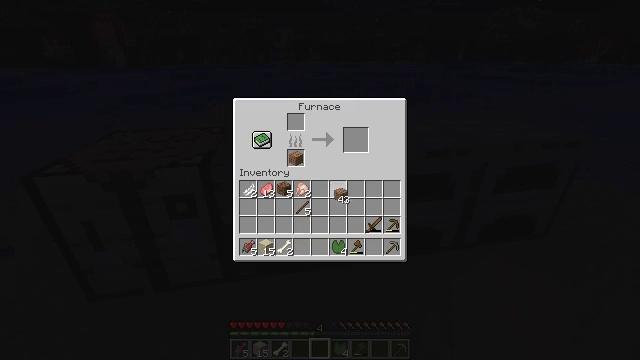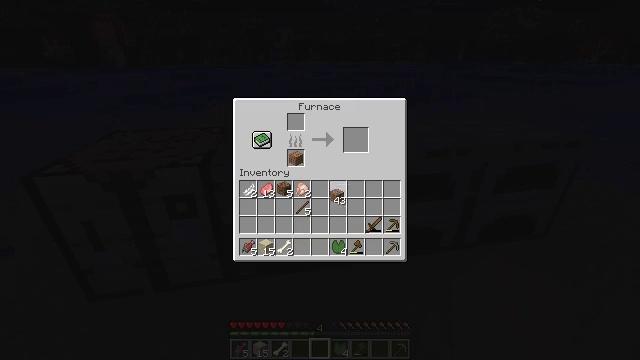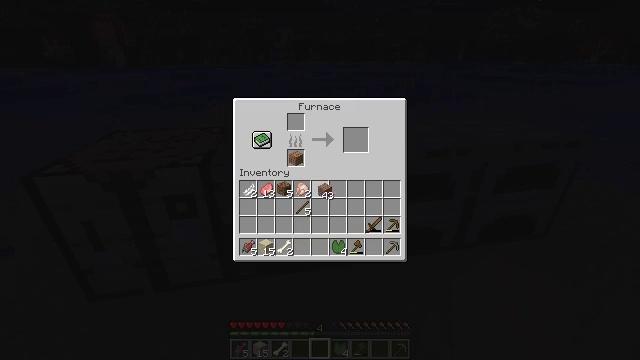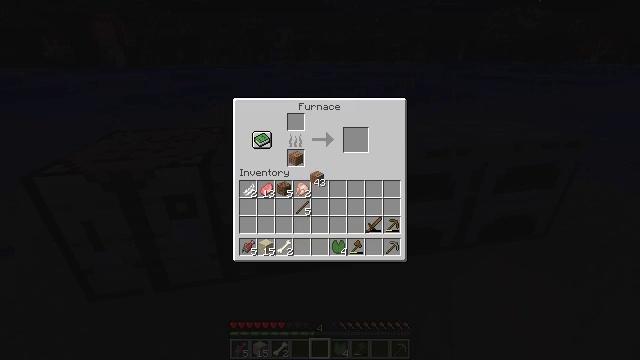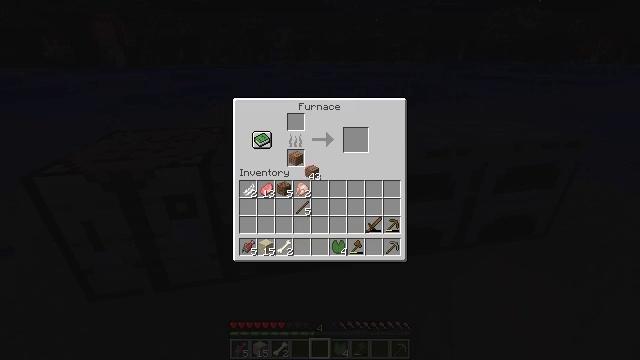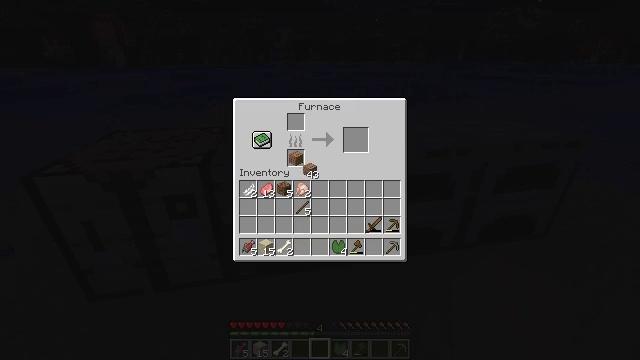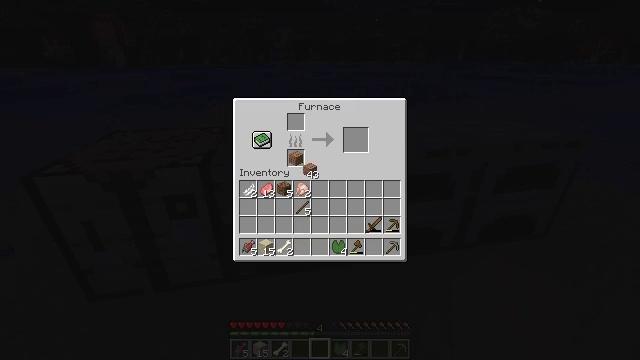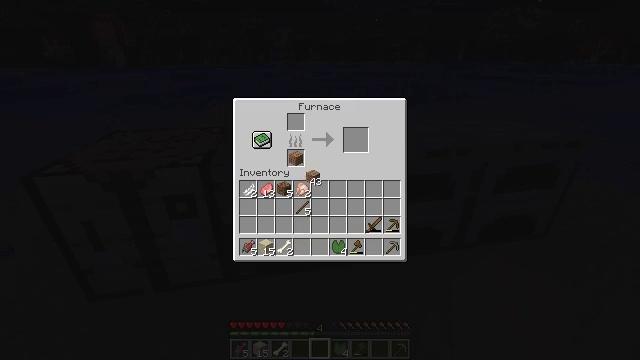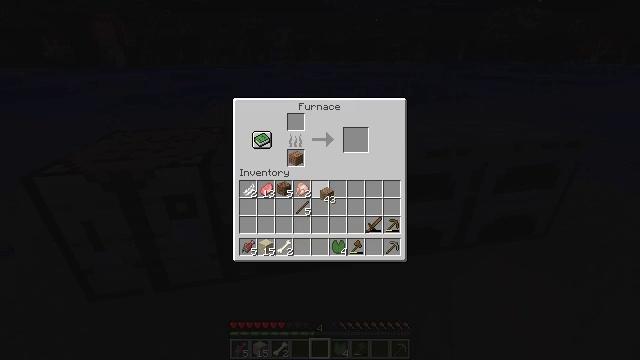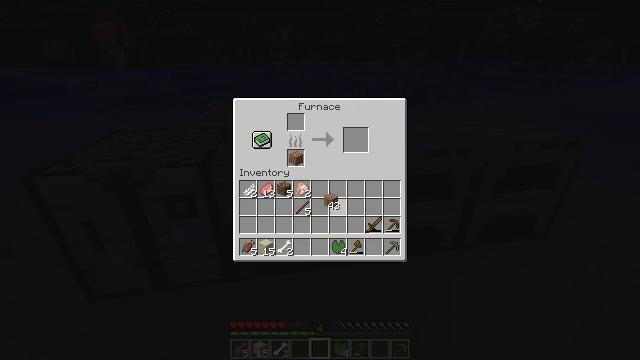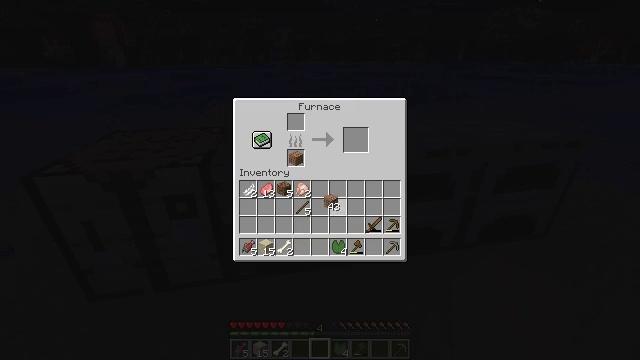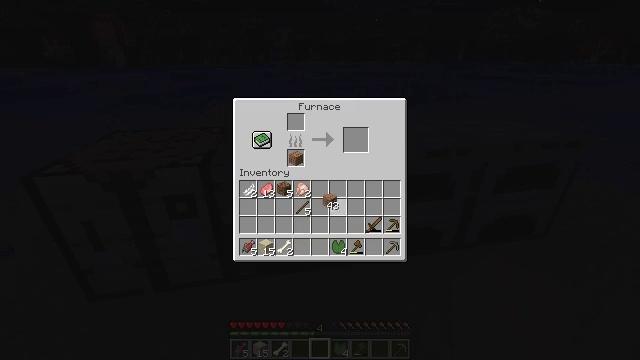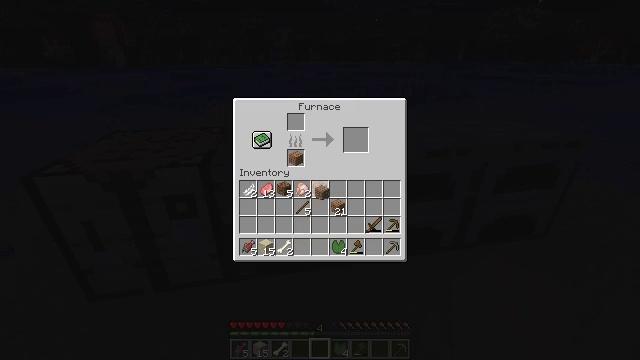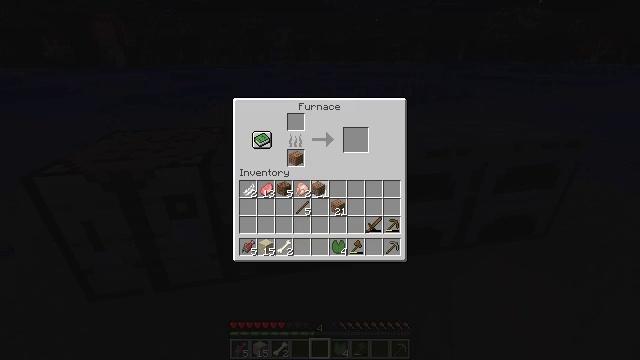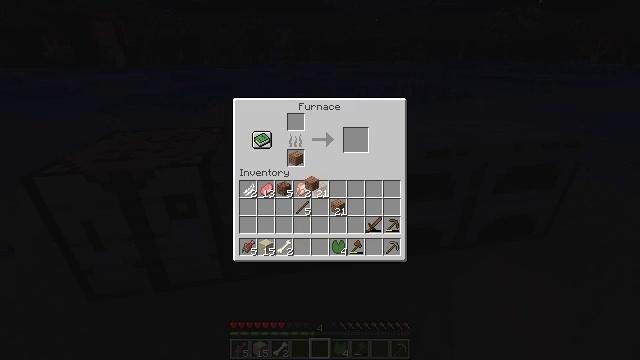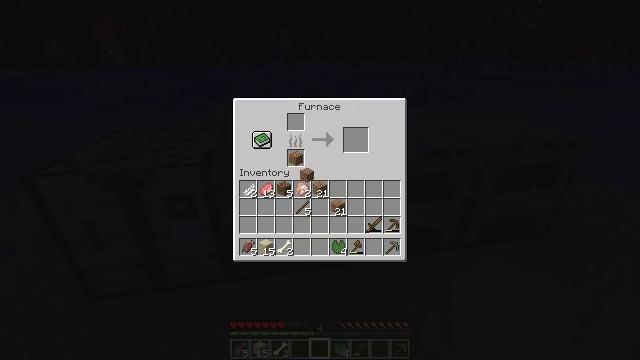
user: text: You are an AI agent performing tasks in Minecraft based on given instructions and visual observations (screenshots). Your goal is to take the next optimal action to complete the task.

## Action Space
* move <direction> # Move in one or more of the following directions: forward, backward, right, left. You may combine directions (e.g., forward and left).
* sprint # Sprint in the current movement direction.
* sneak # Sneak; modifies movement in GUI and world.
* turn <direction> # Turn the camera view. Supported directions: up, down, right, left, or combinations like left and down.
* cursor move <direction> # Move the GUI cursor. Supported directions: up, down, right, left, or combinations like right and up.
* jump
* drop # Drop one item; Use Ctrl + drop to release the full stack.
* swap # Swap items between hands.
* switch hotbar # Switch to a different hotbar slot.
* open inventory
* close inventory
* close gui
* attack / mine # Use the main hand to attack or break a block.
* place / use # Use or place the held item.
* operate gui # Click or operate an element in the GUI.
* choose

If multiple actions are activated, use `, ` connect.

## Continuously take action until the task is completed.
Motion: motion action
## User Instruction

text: Chop down the dark oak log.
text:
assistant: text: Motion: no_op
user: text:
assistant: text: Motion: cursor move left
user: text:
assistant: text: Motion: cursor move left and up
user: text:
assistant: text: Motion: no_op
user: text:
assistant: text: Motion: no_op
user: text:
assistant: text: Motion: no_op
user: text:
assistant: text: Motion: cursor move down
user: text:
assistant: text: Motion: cursor move right and down
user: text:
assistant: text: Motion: no_op
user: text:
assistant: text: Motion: operate gui
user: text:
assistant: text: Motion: operate gui
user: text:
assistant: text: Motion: cursor move left and up
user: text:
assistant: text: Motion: no_op
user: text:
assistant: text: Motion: no_op
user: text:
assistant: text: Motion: cursor move up
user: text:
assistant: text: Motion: cursor move up
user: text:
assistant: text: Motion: no_op
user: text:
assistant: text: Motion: no_op
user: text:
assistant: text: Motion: no_op
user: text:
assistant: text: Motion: no_op
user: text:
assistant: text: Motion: no_op
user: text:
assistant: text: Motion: no_op
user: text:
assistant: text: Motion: cursor move right and down
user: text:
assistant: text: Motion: cursor move right and down
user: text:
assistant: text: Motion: no_op
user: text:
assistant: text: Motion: operate gui
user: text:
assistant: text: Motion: operate gui
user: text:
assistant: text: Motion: cursor move left, operate gui
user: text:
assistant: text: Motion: cursor move left and up
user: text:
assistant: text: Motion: cursor move left and up